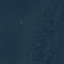
Land use / land cover: Forest